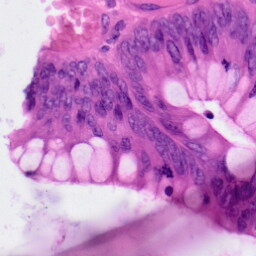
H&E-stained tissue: Colon